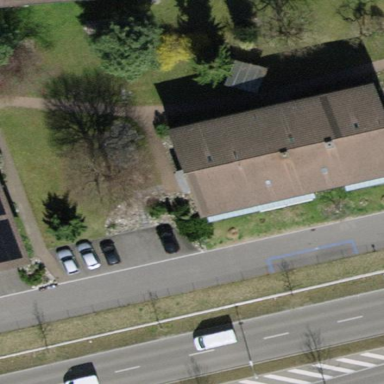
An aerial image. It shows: Building with pitched roof.